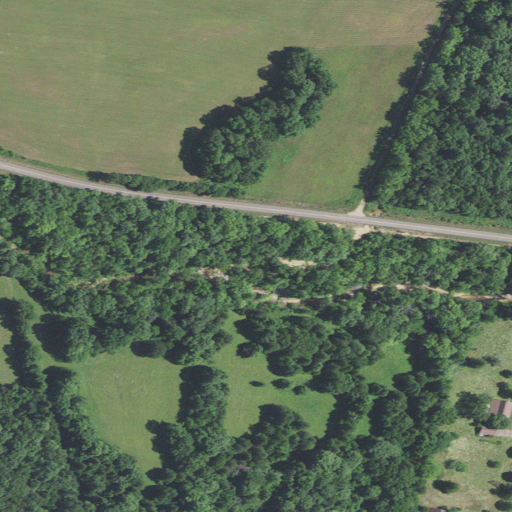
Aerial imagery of valley in Missouri named Adams Hollow containing deciduous forest, pasture, open development, mixed forest, woody wetlands, and shrub